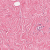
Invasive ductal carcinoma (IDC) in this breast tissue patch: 0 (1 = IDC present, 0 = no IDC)